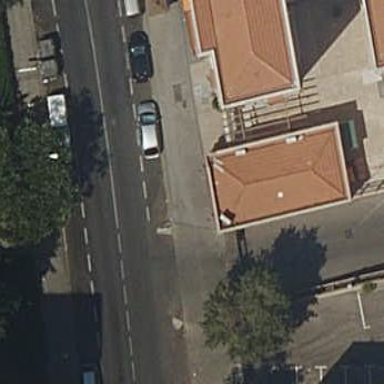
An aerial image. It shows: Building.